Question: I need a solution for a php based <URL>. I have a testimonial in homepage page in which the content should be dynamically displayed from the back-end. and also i need a conditional statement for it. If the testimonial is approved from back-end, then display the content in homepage, if not , do not show.

Html mainpage Codes
'''
<aside id="home-marketing-testimonials">
<span class="section_title"><h6 style="color:#fff200; font-weight:bold;">Our Students Say it Best</h6></span>
<div class="testimonials" style="text-align:justify;">
<div class="testimonial">
<blockquote style="color:#fff;">
<?php
$nsql = mysql_query("select * from testimonials order by id desc limit 0,1");
while($nrow = mysql_fetch_array($nsql))
{
?>
<?php echo $nrow[5]; ?></a></strong>
<?php
$nrowlen = strlen($nrow[1]);
if($nrowlen > 220)
{
echo substr($nrow[1],0,220)."...";
}
else
{
echo "<div style='font-size:12px;color:yellow; margin-top:10px;'>".$nrow[1]."</div>";
}
?>
</blockquote>
<?php
}
?>
<strong class="client_identity" style="color:#fff; float:left;"><a class="test_author" href="students-testimonials.php"></a></strong>
</div>
</div>
</aside>
'''
Backend testimonial code:
'''
<div class="content_display">
<div class="widgetcontent bordered">
<div class="row-fluid">
<!--<div align="right"><a href="add_pages.php" style="margin-bottom: 10px; color:#fff;" class="btn btn-primary">Add New</a></div>-->
<table class="table table-bordered" width="100%">
<colgroup>
<col class="con0" />
<col class="con1" />
<col class="con0" />
<col class="con1" />
<col class="con0" />
<col class="con1" />
</colgroup>
<thead>
<tr>
<th width="10%">S.No</th>
<th width="20%">Name</th>
<th width="20%">Student ID</th>
<th width="20%">Email</th>
<th width="10%">Status</th>
<th width="20%">Options</th>
</tr>
</thead>
<tbody>
<?php
$i=1;
$sql=mysql_query("select * from testimonials order by id desc");
while($res=mysql_fetch_array($sql))
{
?>
<tr>
<td ><?php echo $i; ?></td>
<td><?php echo $res['name']; ?></td>
<td><?php echo $res['stuid']; ?></td>
<td><?php echo $res['email']; ?></td>
<td><?php
if($res['cstatus']=="0")
{
echo "Disapproved";
}
else
{
echo "Approved";
}
?>
</td>
<td>
<a href="view_testimonial.php?id=<?php echo $res['id']; ?>">View</a>&nbsp;&nbsp;
<?php
if($res['cstatus']=="0")
{
echo '<a href="approve.php?id='.$res['id'].'">Approve</a>';
}
else
{
echo '<a href="disapprove.php?id='.$res['id'].'">Disapprove</a>';
}
?>
&nbsp;&nbsp;<a href="#" onClick="ConfirmChoice(<?php echo $res['id']; ?>);">Delete</a></td>
</tr>
<?php
$i++; }?></tbody></table></div></div></div>
'''
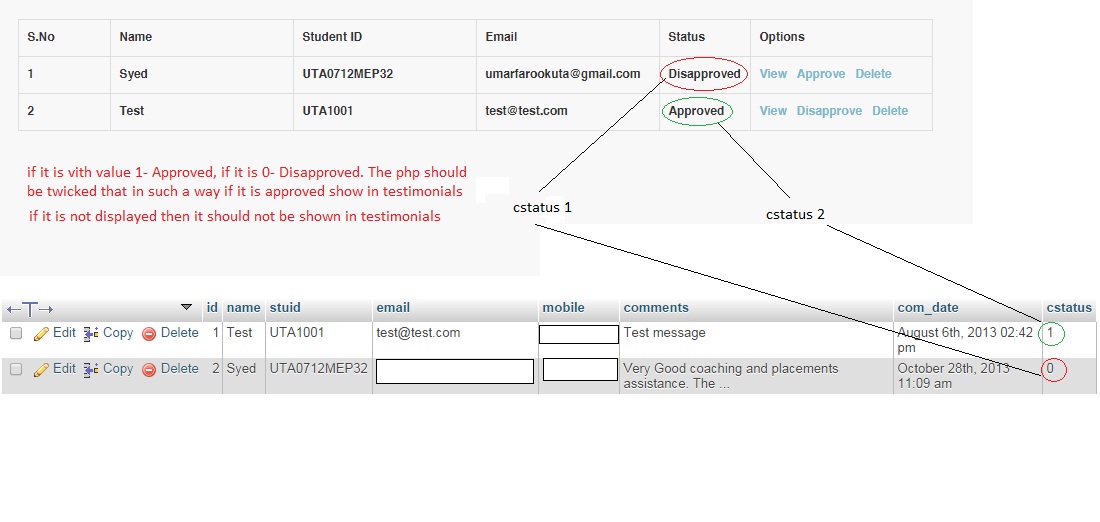
Answer: This is the front end code with the mysql line changed, the loop started from the correct place, and the if/else statement corrected...
'''
<aside id="home-marketing-testimonials">
<span class="section_title"><h6 style="color:#fff200; font-weight:bold;">Our Students Say it Best</h6></span>
<div class="testimonials" style="text-align:justify;">
<?php
$nsql = mysql_query("select * from testimonials where cstatus=1 order by id desc limit 3");
while($nrow = mysql_fetch_assoc($nsql)) {
//start testimonial div and blockquote
echo "<div class='testimonial'><blockquote style='color:#fff;'>";
//shorten quote if too long
$nrowlen = strlen($nrow['comments']);
if ($nrowlen > 220) $nrow['comments']=substr($nrow['comments'],0,220)."...";
//insert quote and end blockquote
echo "<div style='font-size:12px;color:yellow; margin-top:10px;'>".$nrow['comments']."</div></blockquote>";
//student identity (start and end)
echo "<strong class='client_identity' style='color:#fff; float:left;'><a class='test_author' href='students-testimonials.php'>".$nrow['name']."</a></strong>";
//end testimonial div
echo "</div>";
}
?>
</div>
</aside>
'''
I also used mysql_fetch_assoc instead of mysql_fetch_array so that I could use the column names ($nrow['name']) instead of the column id numbers ($nrow[1])
Also notice I'm using LIMIT 3 here. It looks like on your site you only pull three quotes. If this can ever be a different number, just change the number 3.